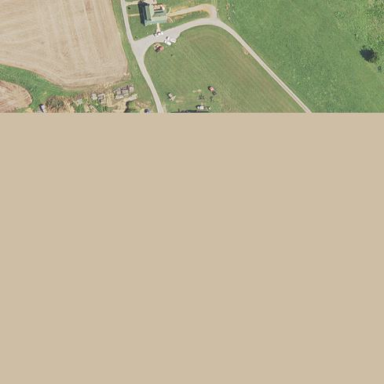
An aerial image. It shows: Farmyard area.